Aerial crown-view tile of a tropical tree (Barro Colorado Island, Panama), acquired 20241216:
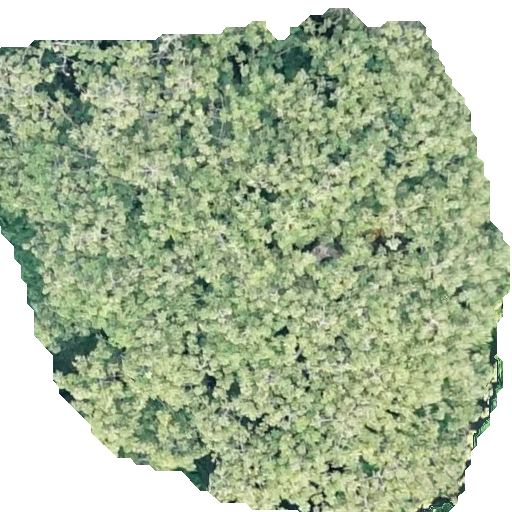
Species: Sterculia apetala
GBIF accepted scientific name: Sterculia apetala
Crown area: 309.376 m²